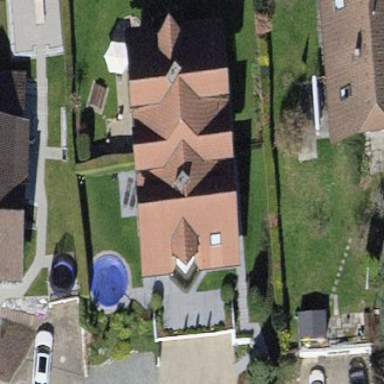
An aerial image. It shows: Simple house.